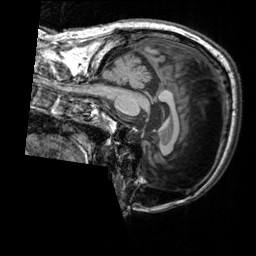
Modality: T1w
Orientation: sagittal
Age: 68
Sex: male
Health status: healthy
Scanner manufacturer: siemens
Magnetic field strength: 3 T
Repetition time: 2.3 s
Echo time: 0.00303 s